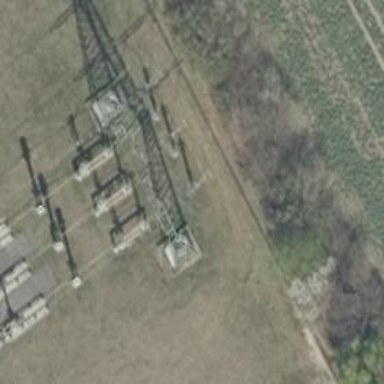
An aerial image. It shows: Power line in the image.